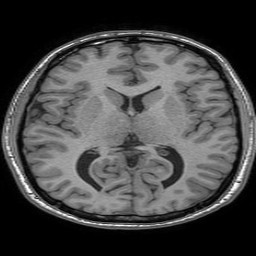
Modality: T1w
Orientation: axial
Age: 24
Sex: male
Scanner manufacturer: philips
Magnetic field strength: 1.5 T
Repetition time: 6.74 s
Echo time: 3.102 s